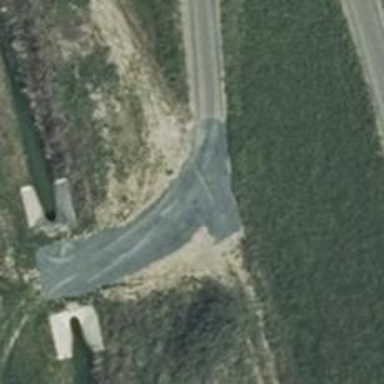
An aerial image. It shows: Asphalt road designated for service vehicles.